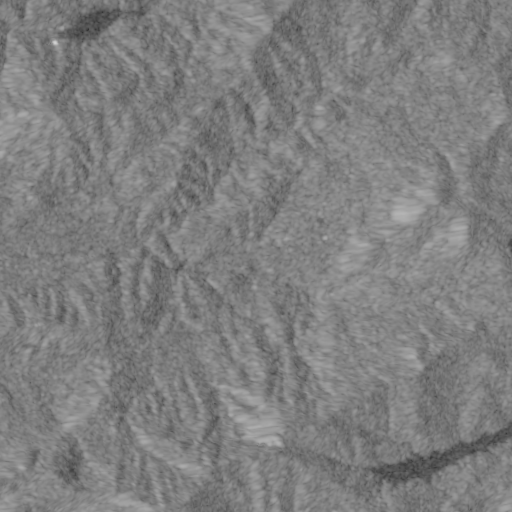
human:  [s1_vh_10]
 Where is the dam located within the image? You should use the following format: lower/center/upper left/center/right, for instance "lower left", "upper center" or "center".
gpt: The dam is located in the upper left of the image.
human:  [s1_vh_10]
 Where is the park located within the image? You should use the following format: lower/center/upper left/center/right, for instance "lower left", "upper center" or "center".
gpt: The park is located in the lower right of the image.
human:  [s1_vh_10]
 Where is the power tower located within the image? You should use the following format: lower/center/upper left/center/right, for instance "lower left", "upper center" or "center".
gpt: The power tower is located in the left of the image.
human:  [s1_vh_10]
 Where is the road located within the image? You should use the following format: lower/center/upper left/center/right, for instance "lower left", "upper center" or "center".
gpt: There is no road in the image.

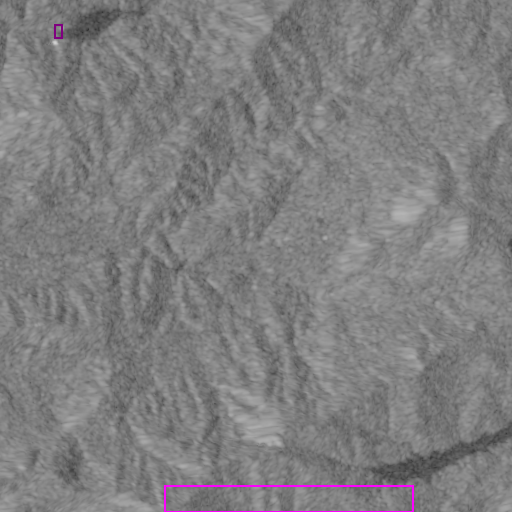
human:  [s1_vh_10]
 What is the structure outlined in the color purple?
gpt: The structure outlined in purple is a dam.
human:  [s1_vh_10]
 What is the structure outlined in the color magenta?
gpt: The structure outlined in magenta is a park.
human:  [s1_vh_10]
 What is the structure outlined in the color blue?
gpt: There is no blue outline.